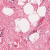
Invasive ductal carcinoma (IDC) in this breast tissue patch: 0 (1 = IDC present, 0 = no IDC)